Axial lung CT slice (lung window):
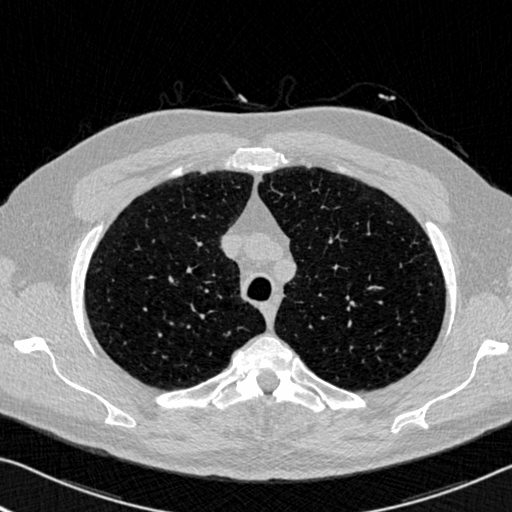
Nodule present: no